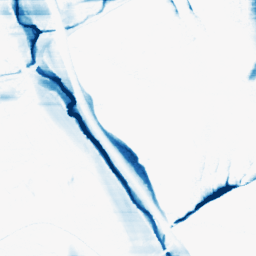
Category: morphological
Decomposition family: morphological_rect
Decomposition parameters: operation: closing
width: 50
height: 3
Upsampling method: cubic_mitchell
Upsampling parameters: scale: 4
Upsampling scale: 4